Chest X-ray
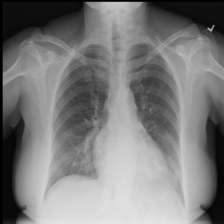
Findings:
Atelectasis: negative
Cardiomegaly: positive
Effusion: positive
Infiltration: negative
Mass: negative
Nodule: negative
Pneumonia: negative
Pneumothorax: negative
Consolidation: negative
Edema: negative
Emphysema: negative
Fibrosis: negative
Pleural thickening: negative
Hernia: negative